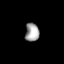
Tissue: lung
Cell type: Epithelial cells
Senescence score: 0.2076
Nuclear area (px): 250
Mean DAPI intensity: 162.308